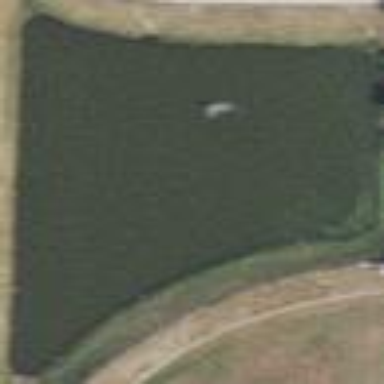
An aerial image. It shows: Pond with natural water.